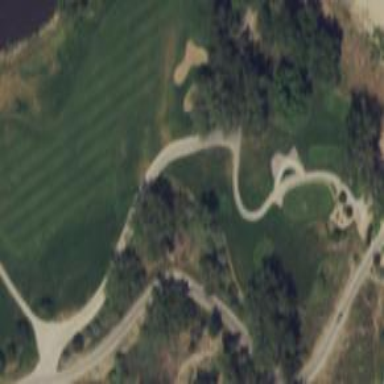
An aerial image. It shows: Golf fairway surrounded by grass.